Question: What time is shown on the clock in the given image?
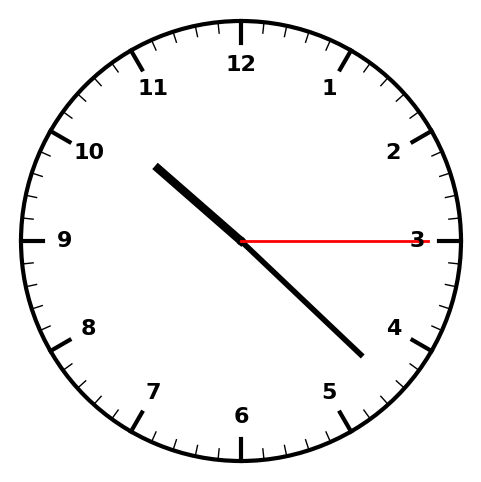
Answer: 10:22:15